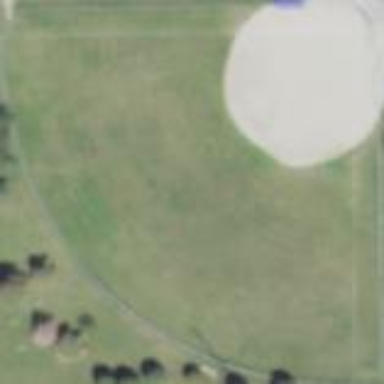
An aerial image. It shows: Softball pitch for playing softball or baseball.